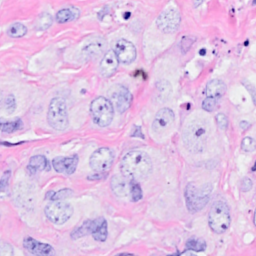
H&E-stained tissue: Breast